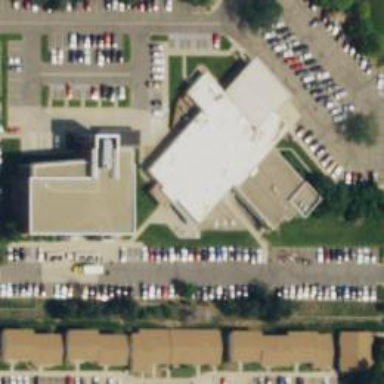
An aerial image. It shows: Clinic.